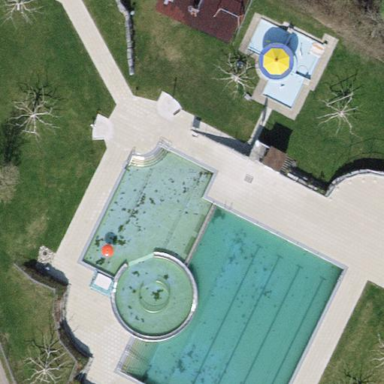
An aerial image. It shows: Swimming pool located in leisure land.